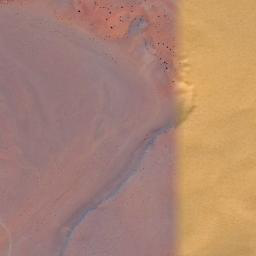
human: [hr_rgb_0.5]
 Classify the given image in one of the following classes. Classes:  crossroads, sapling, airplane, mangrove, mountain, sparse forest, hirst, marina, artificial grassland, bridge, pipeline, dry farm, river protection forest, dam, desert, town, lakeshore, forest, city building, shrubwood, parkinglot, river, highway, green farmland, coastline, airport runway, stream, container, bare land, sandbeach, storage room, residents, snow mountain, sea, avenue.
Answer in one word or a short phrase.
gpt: desert